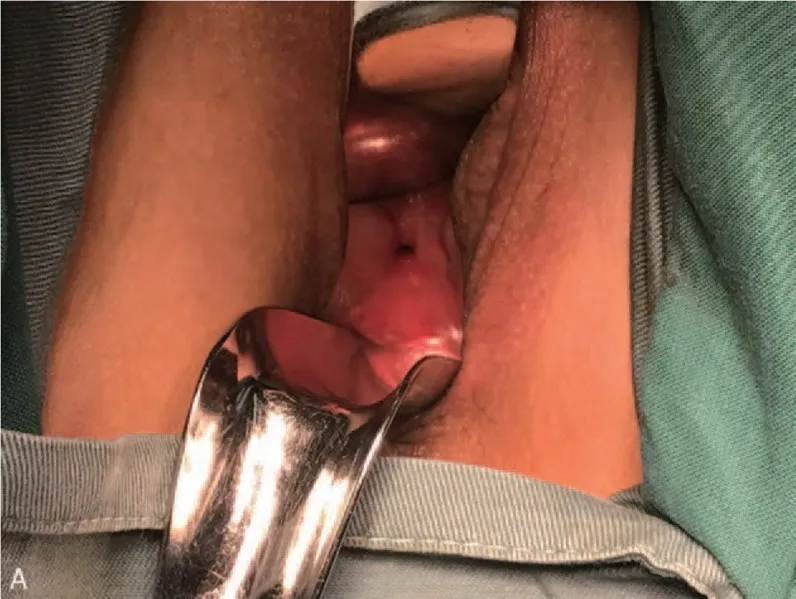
Surgical view (A) short vagina with a pored cervical structure at the top.
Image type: medical_photograph (skin_photograph)